Field crop: maize
Growth stage: 2
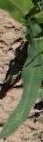
Species: maize